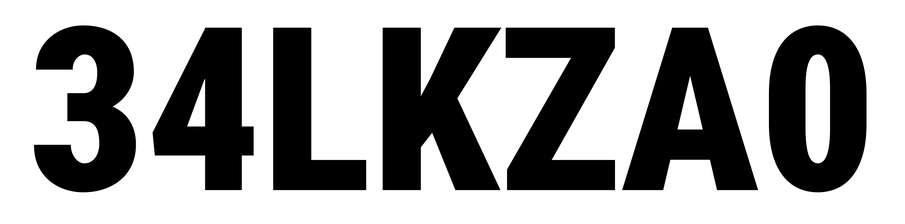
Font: Roboto_Condensed_Black